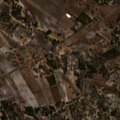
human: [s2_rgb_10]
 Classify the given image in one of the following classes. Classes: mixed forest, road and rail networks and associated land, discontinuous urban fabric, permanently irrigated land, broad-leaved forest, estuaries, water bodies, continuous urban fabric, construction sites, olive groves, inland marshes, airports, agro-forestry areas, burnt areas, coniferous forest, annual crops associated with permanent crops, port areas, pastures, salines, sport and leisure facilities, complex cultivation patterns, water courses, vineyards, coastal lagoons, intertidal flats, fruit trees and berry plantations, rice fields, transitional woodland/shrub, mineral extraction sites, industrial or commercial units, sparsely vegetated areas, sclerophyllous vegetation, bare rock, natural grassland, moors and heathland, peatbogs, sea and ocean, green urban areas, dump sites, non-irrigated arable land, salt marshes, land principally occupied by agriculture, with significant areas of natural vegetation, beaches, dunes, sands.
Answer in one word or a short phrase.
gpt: non-irrigated arable land, pastures, complex cultivation patterns, mixed forest